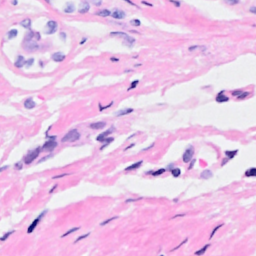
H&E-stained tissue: Breast